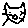
Label: cat